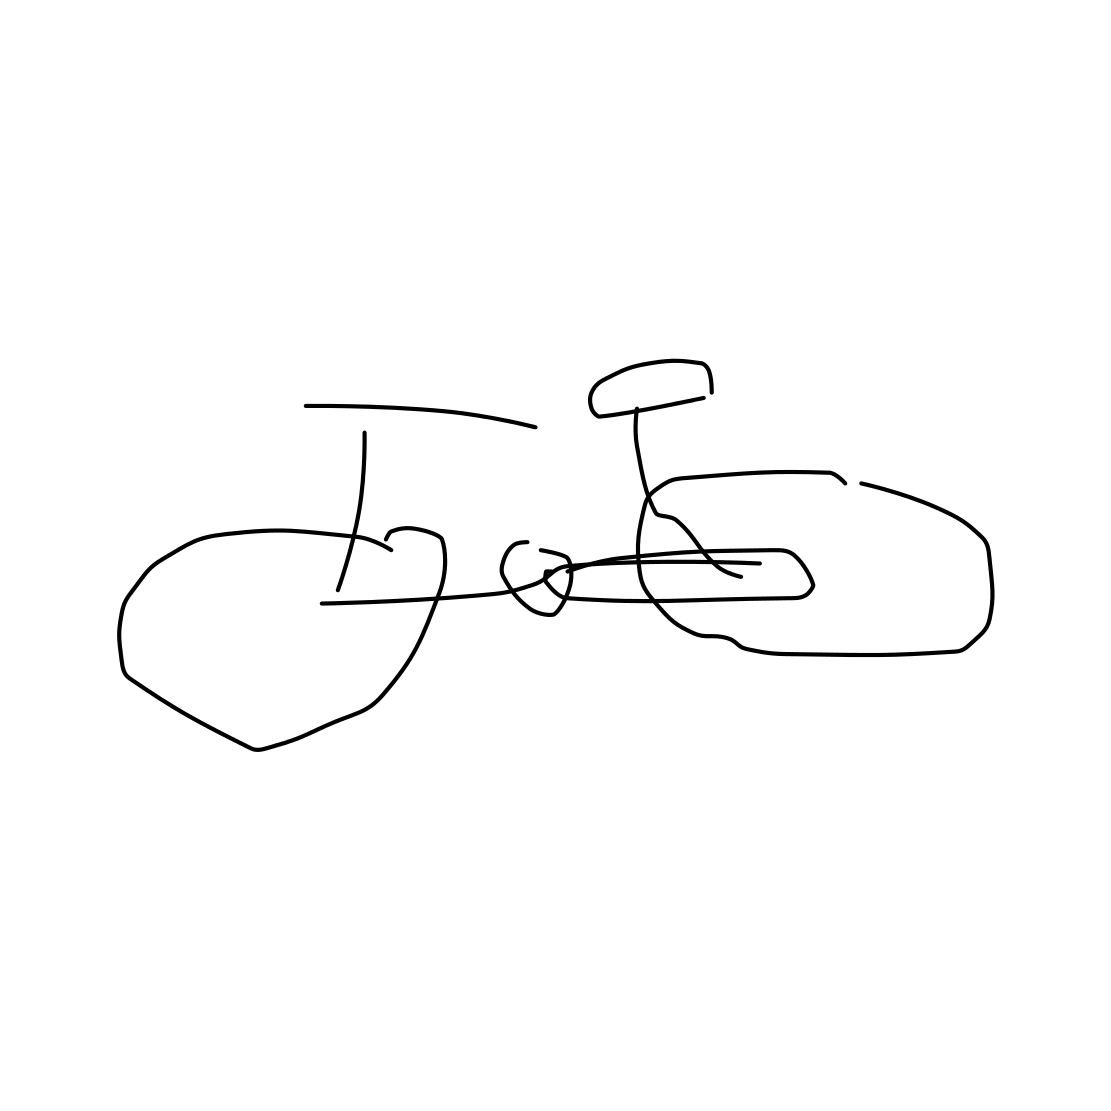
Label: bicycle